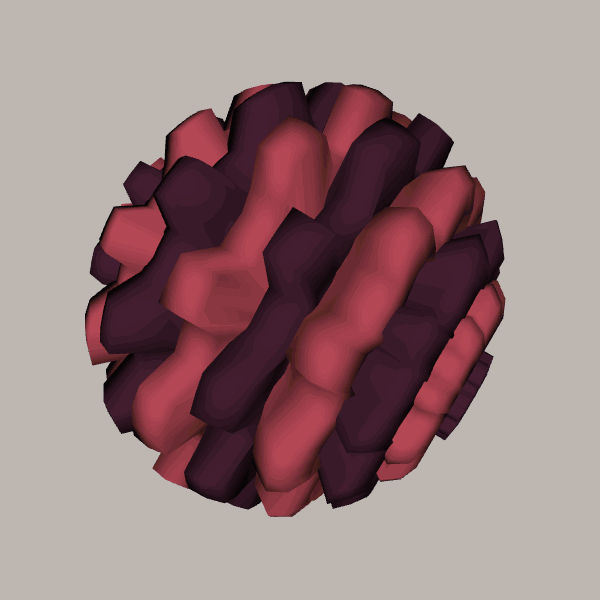
Background: light